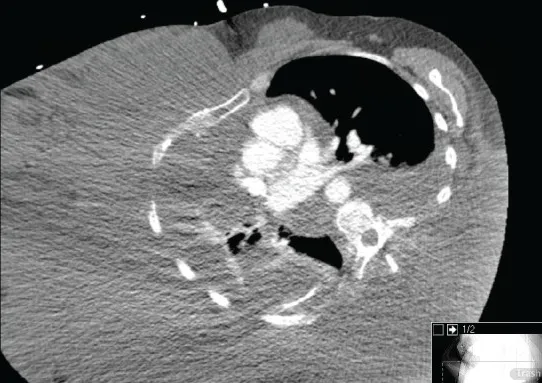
Axial CT chest demonstrating swelling of right hemithorax.
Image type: radiology (ct)